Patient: sex F, age 69
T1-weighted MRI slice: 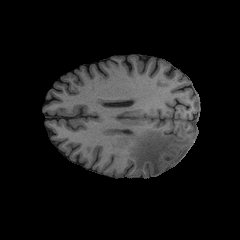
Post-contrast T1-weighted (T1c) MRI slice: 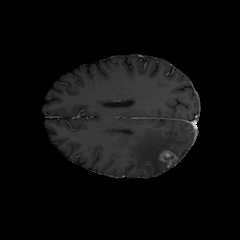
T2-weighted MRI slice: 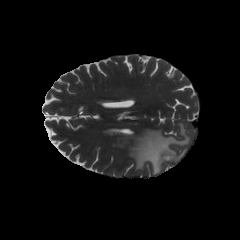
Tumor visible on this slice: yes
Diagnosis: Glioblastoma, IDH-wildtype
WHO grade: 4